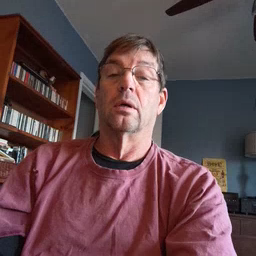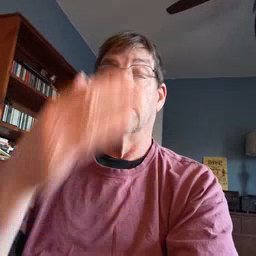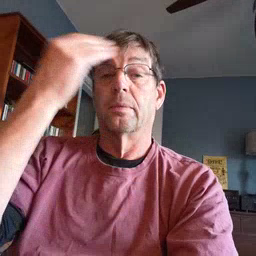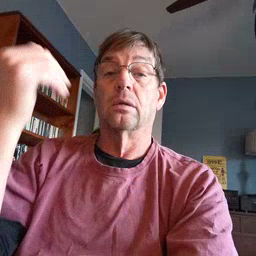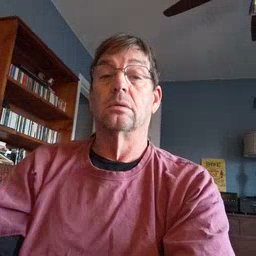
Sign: because